Interaction volume radius: 10 \u00c5
Interaction volume height: 10 \u00c5
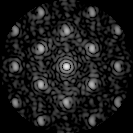
Disorder parameter: 0.312